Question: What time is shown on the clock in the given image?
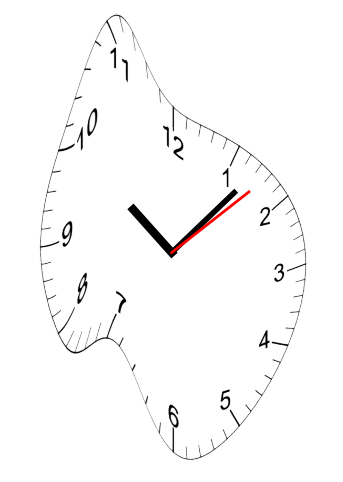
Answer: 10:07:08